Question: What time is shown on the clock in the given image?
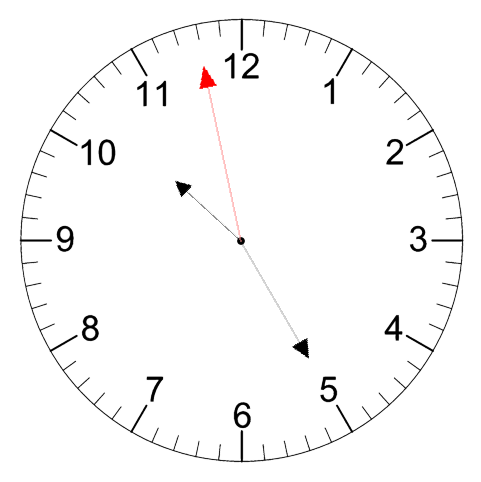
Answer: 10:24:58